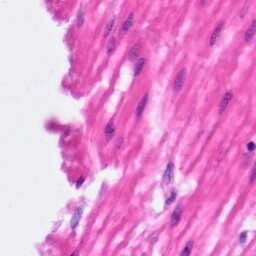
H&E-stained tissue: Pancreatic